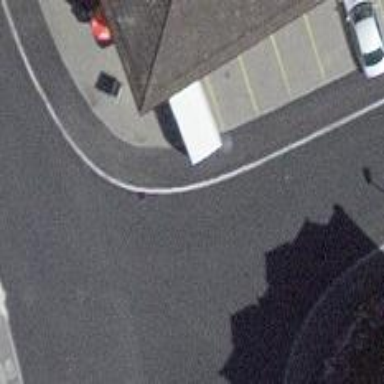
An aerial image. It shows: Sidewalk along the footway.